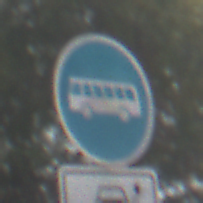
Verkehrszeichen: Busssonderstreifen
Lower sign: MehrspurigeFahrzeugeFrei11
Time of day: MorningAfternoon
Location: Outdoor (Nature)
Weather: PartlyCloudy
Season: NotSpecified
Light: Natural